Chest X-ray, AP view. Patient: 32 years old, sex F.
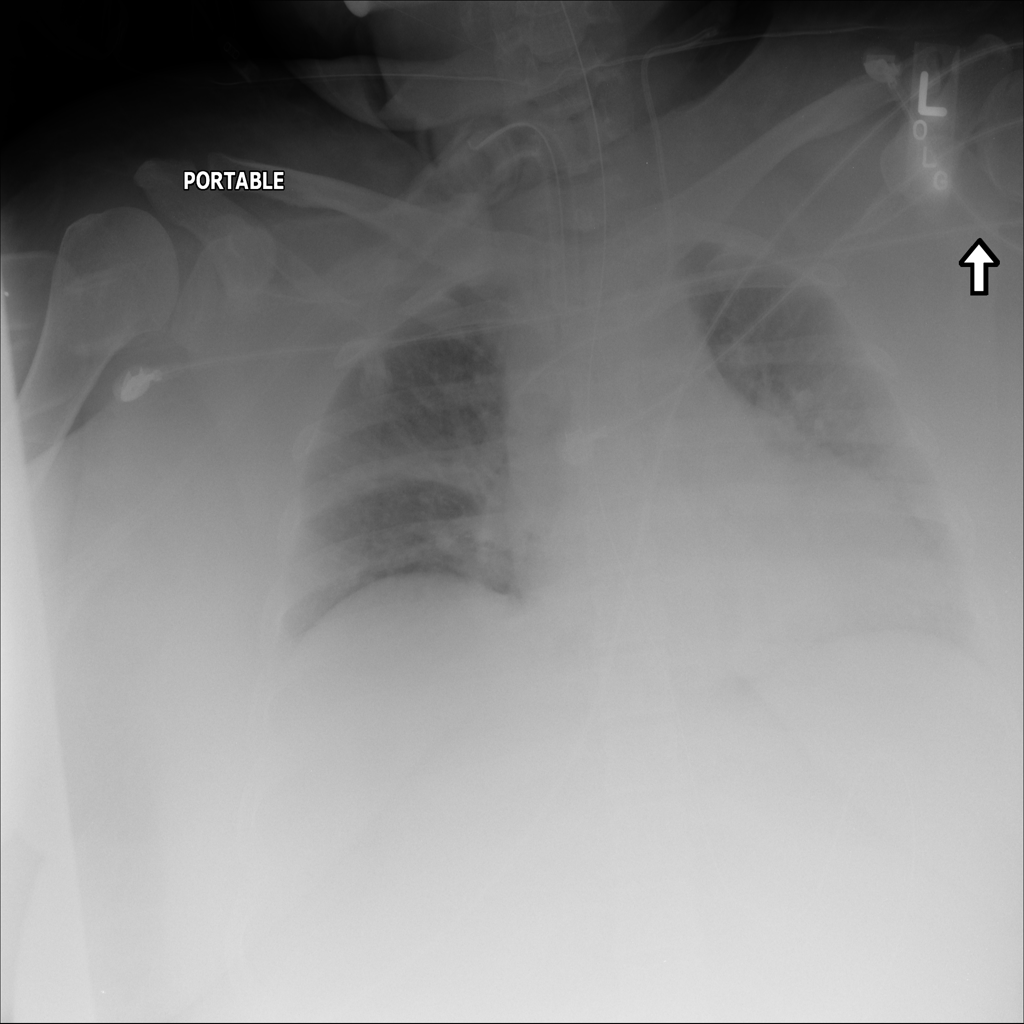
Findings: Infiltration